Aerial crown-view tile of a tropical tree (Barro Colorado Island, Panama), acquired 20240813:
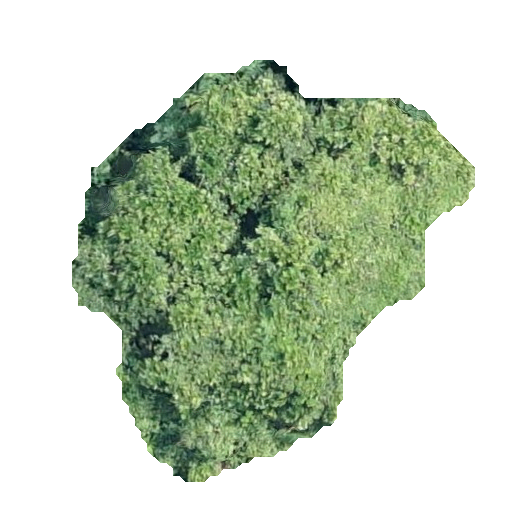
Species: Anacardium excelsum
GBIF accepted scientific name: Anacardium excelsum
Crown area: 160.34 m²